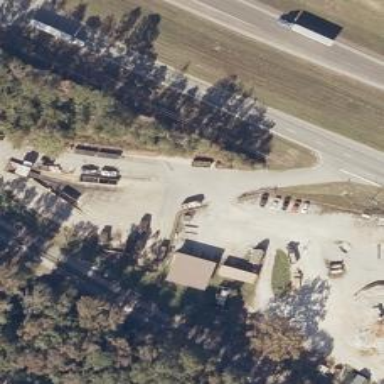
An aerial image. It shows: Waste transfer station.